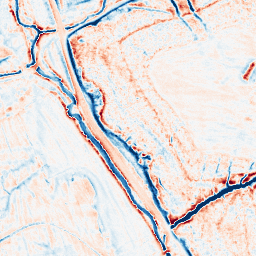
Category: edge_preserving
Decomposition family: anisotropic_diffusion
Decomposition parameters: iterations: 20
kappa: 50
gamma: 0.2
Upsampling method: regularized
Upsampling parameters: scale: 2
lambda_reg: 0.001
Upsampling scale: 2